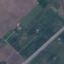
Label: Highway